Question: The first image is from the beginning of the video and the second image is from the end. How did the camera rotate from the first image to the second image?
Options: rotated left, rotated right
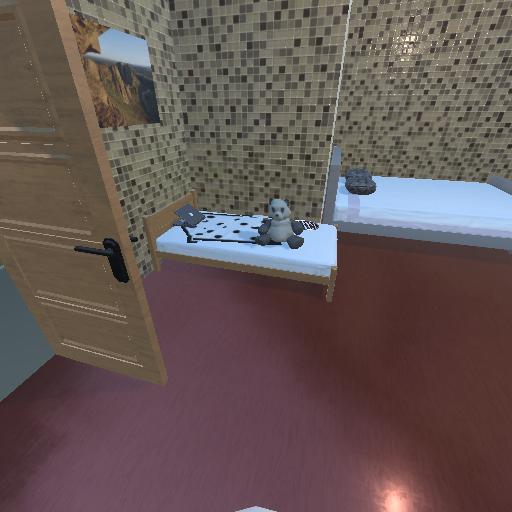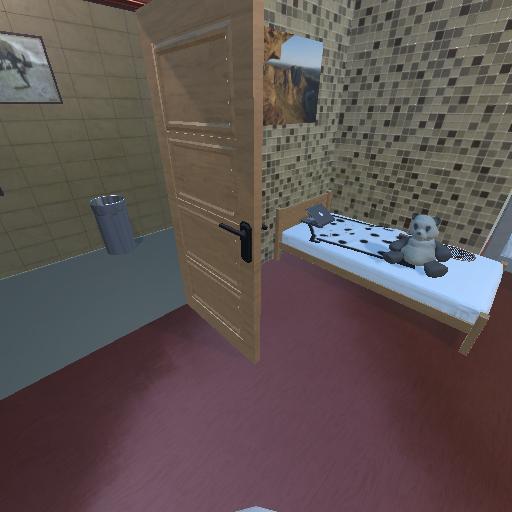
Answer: rotated left